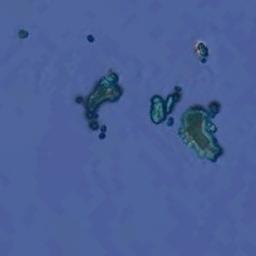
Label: island